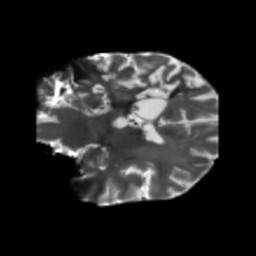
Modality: T2w
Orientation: coronal
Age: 45
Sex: male
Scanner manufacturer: siemens
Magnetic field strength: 3 T
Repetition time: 5.25 s
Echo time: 0.08 s